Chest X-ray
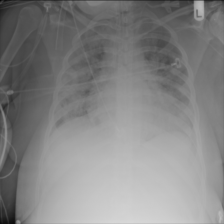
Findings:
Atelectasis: negative
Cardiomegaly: negative
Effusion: negative
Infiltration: positive
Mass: negative
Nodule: negative
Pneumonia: negative
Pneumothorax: negative
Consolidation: negative
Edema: negative
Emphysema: negative
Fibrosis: negative
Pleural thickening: negative
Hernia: negative